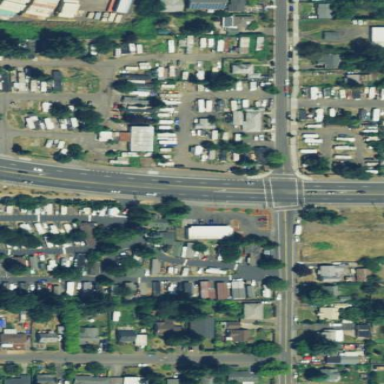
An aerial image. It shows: Residential area designated as trailer park.